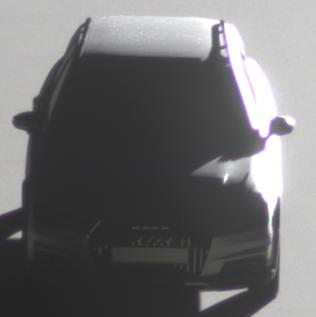
Make: Audi
Model: A4 Allroad 45 TFSI
Detailed model: A4 (B9) allroad
Model produced from: 2019/02
Model produced until: 2019/05
Doors: 5
Color: white
Road condition: dry road
Daytime: sunrise or sunset
Contrast: high contrast